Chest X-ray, PA view. Patient: 60 years old, sex M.
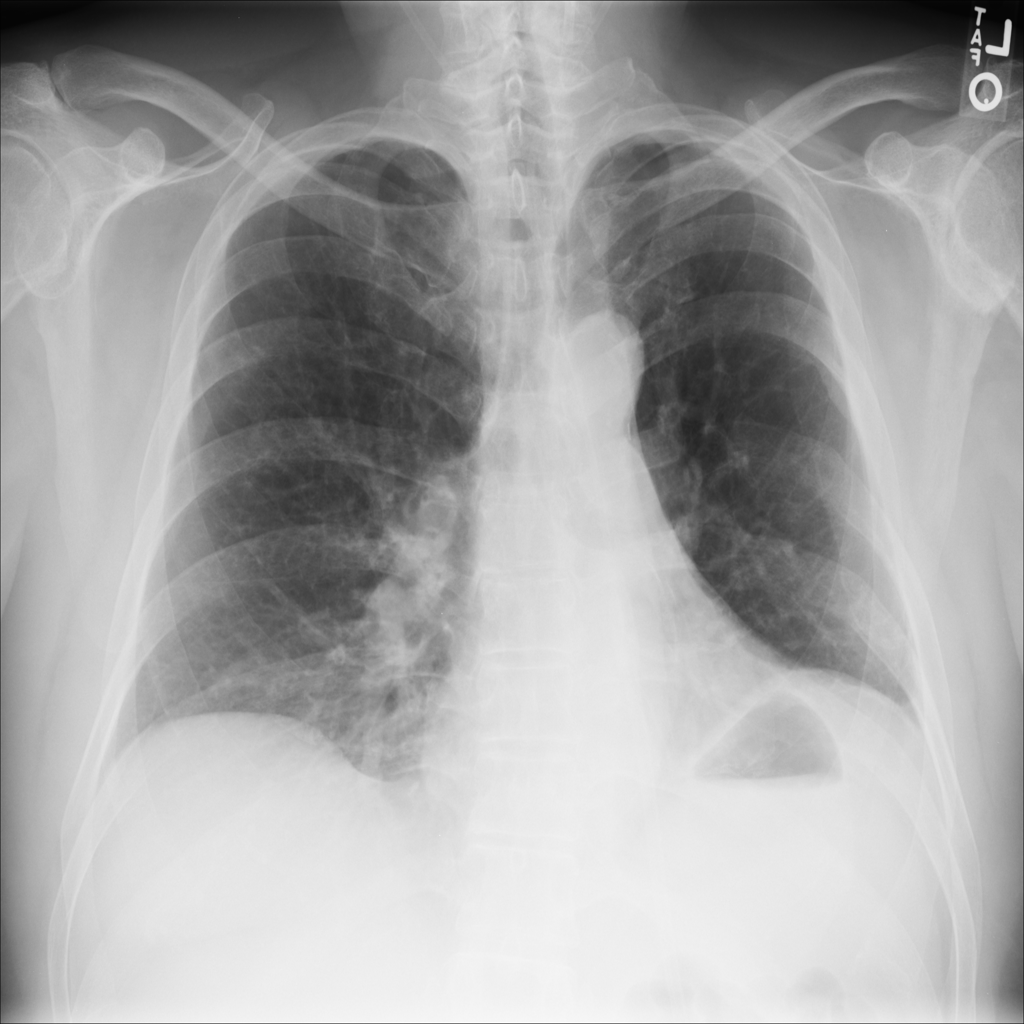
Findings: No Finding